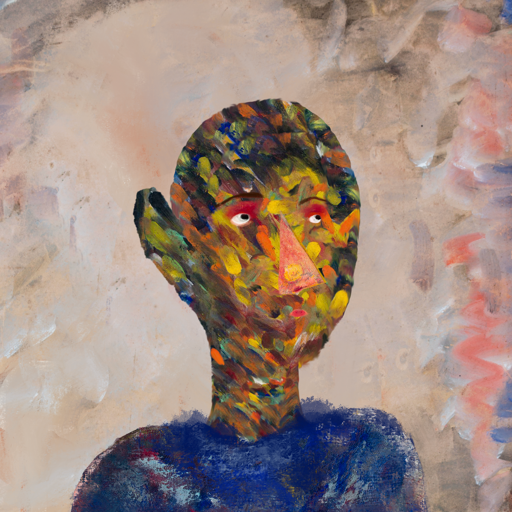
Background: Roy_Bahadur, Head And Neck Side: An_Impression, Face Side: Irani, Bust: Irani, Hair Side: Blank, Head Accessory: Blank, Second Necklace: Blank, Necklace: Blank, Baby: Blank